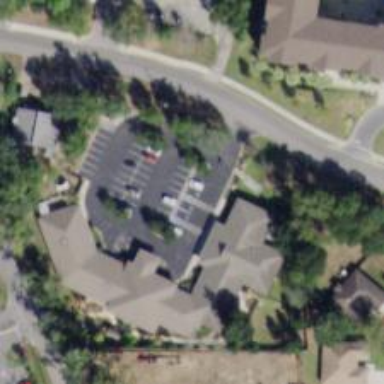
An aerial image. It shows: Parking space.